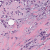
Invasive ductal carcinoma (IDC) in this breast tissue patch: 1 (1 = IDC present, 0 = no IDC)